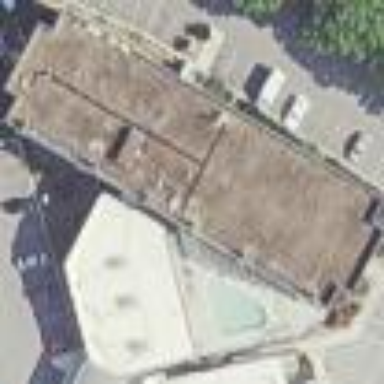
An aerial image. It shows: Hotel building.